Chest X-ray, AP view. Patient: 29 years old, sex M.
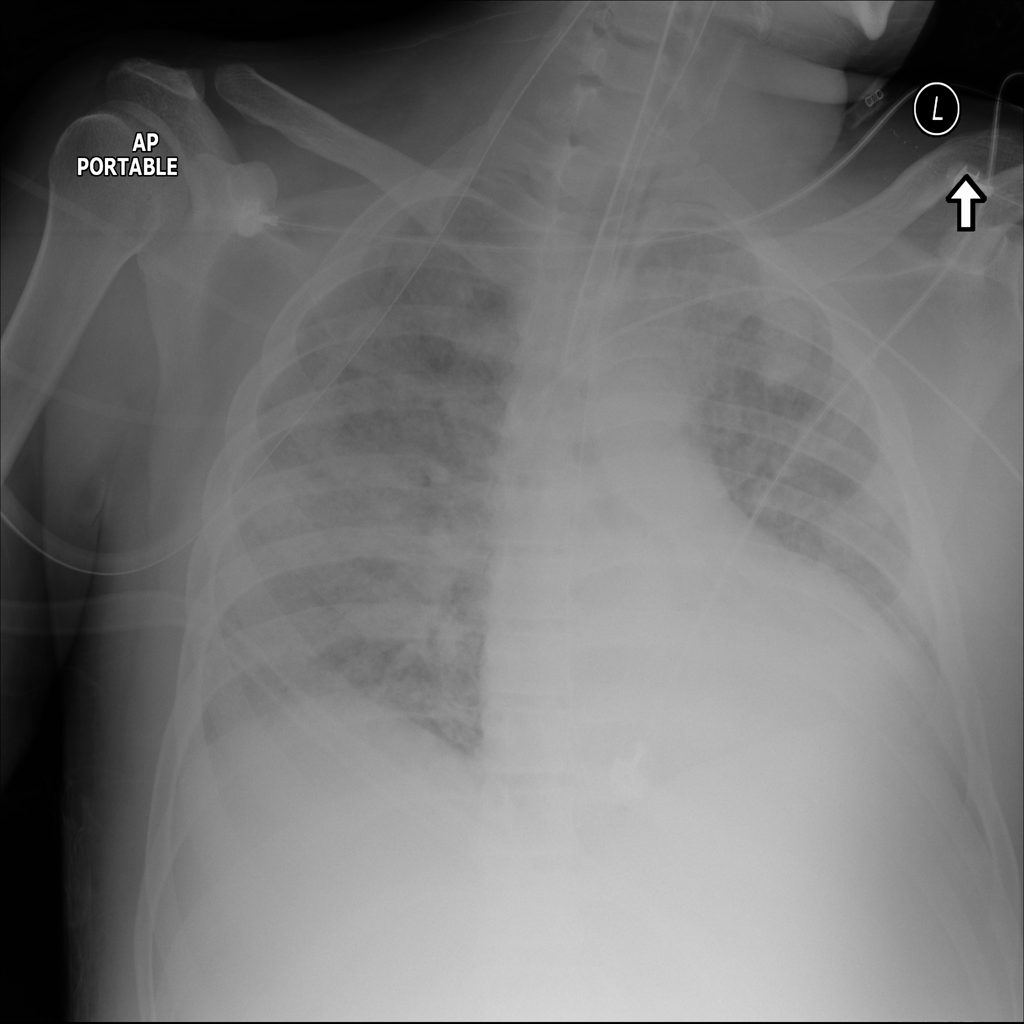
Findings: Infiltration